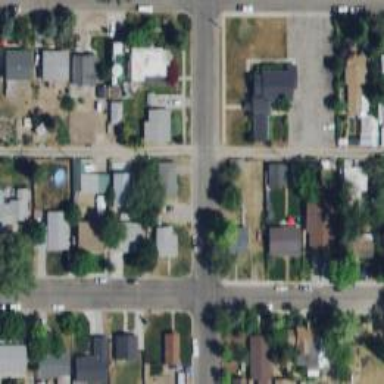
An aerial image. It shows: Alley classified as service road.